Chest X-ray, PA view. Patient: 42 years old, sex F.
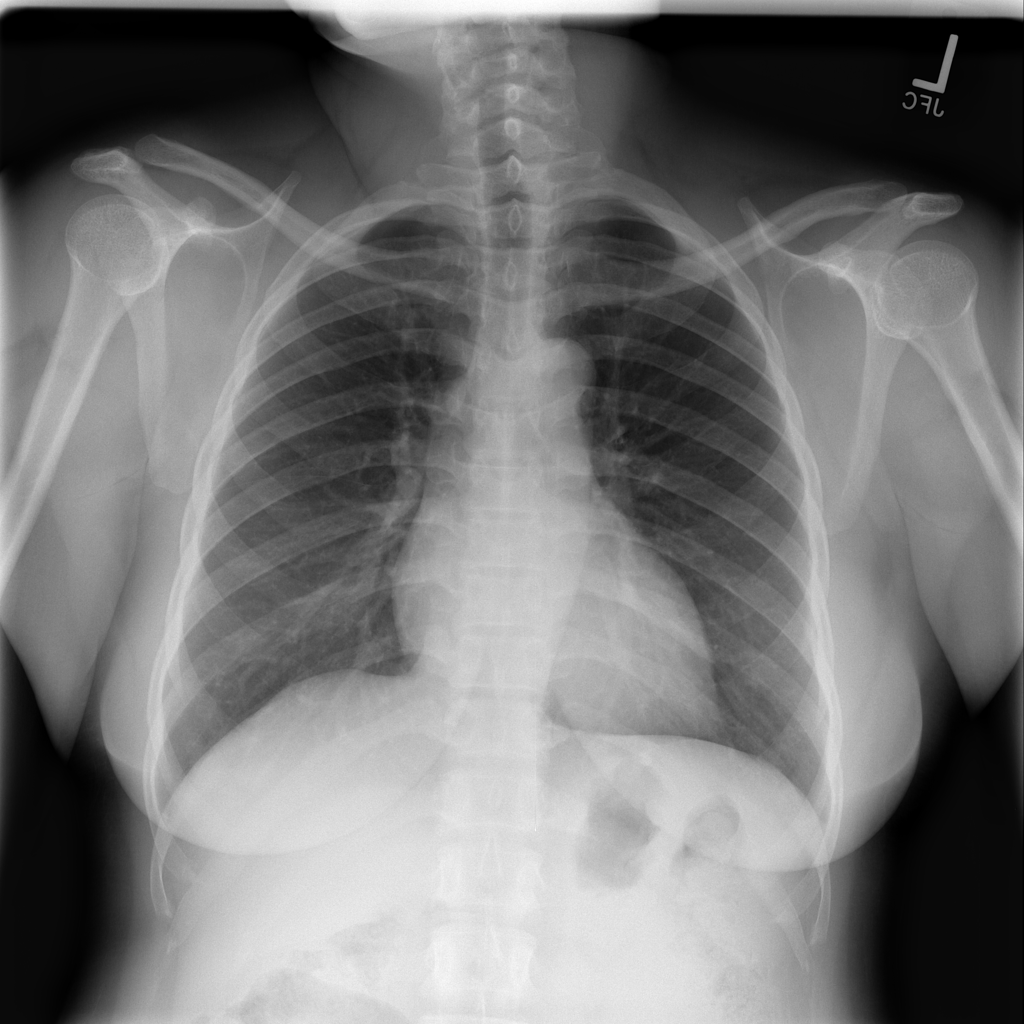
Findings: No Finding